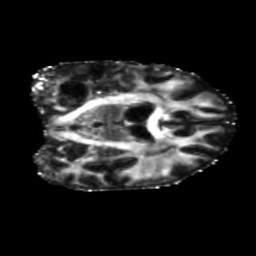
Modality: FA
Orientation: coronal
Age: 58
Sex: female
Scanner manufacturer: siemens
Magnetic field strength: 3 T
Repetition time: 5.25 s
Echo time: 0.08 s